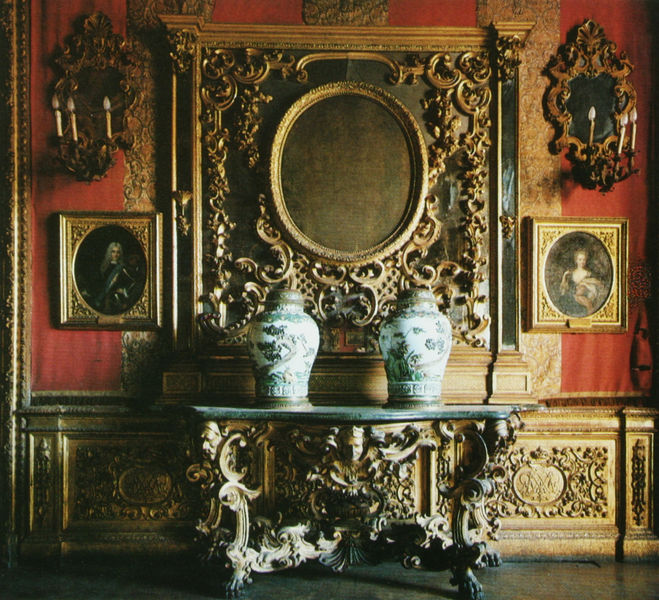
Titel: Palazzo Madama, Camera di Madama Reale
Künstler: unbekannt
Standort: Torino
Institution: Palazzo Madama e Casaforte degli Acaja
Schlagwörter: blau, dunkel, gemälde, braun, frau, holz, lampen, licht, marmor, raum, schmuck, tisch, zimmer, rot, schloss, ornament, wand, barock, rahmen, sockel, bild, bildnis, goldrahmen, innenraum, portrait, spiegel, gitter, gold, interieur, stoff, adel, innen, paar, rokoko, seide, kreis, oval, rund, ranken, vase, beine, bilder, hof, saal, blue, chandelier, hall, king, könig, lamp, ornate, palace, red, white, dekoration, black, golden, gray, green, interior, old, painting, room, table, tapete, wall, woman, dekor, ornamente, verzierung, ramen, decorative, mirror, mirrors, pictures, two, kerzen, leuchter, lüster, stuck, vasen, brown, floor, wallpaper, foto, fotografie, photographie, doppelporträt, burg, porzellan, palast, porträts, tageslicht, herrscher, tischplatte, bildnisse, portraits, schnitzerei, photo, verziert, chinesisch, china, anrichte, wood, üppig, man, head, house, feet, königin, kabinett, marmorplatte, einrichtung, gilt, hol, durchbrochen, faces, glass, paintings, pair, rote, vertäfelung, frames, marble, urn, lights, paare, antique, design, renaissance, square, vestibül, fotografir, medaillons, pots, vases, kabinet, ausstattung, crest, legs, ceramic, fire, candle, ginger, chinese, asian, chinoiserie, tapeten, candles, chinoiserien, rococo, rich, hanging, seidentapete, rocaillen, konsoltisch, schina, round, jug, spiegek, elaborate, photograph, barocko, barocktisch, baroko, chinavasen, chinesische vasen, wandleuchter, flame, porcelain, painted, mirrow, zimmr, european, rococco, symmetrical, furnishings, acanthus, carved, 1800s, ovals, mibiliar, lids, ming, urns, filigree, moire, sideboard, ornamented, potraits, chiense, enterierur, ginger jars, porceiain, silkd, jarss, fixtures, wainscoat, chinese vase, pair of chinese vases, pair of chinese urns